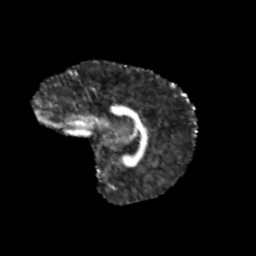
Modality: FA
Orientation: sagittal
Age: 10
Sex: female
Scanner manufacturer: siemens
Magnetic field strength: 3 T
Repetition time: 3.8 s
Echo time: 0.07 s